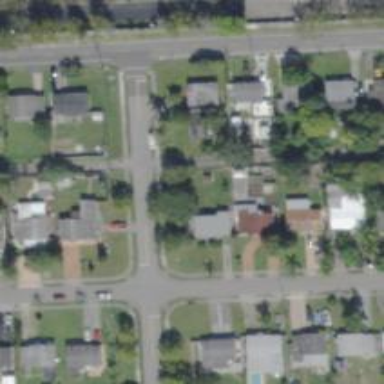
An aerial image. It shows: Alley classified as service road.